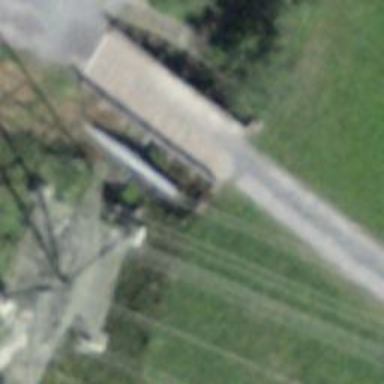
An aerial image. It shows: Track road going over bridge with grade1 tracktype.